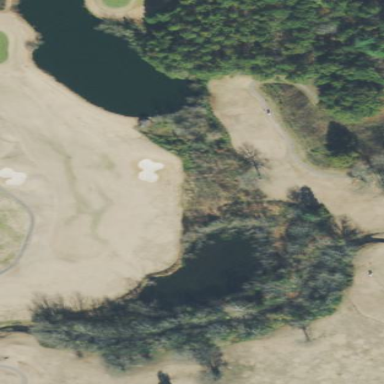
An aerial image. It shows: Scenic golf fairway.